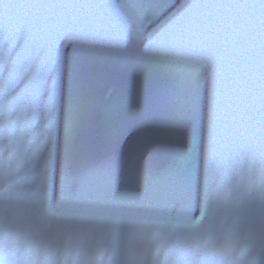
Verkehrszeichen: VerlaufVorfahrtsstrasse8
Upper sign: Vorfahrtsstrasse
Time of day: Midday
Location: Outdoor (Nature)
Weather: Overcast
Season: Winter
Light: Natural